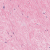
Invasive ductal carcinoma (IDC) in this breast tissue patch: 0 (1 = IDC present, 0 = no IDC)